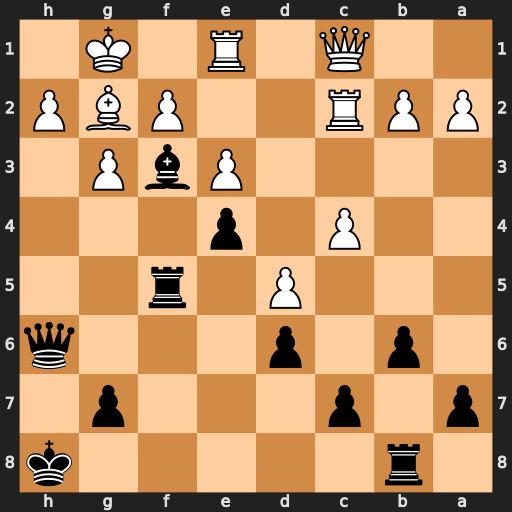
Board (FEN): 1r5k/p1p3p1/1p1p3q/3P1r2/2P1p3/4PbP1/PPR2PBP/2Q1R1K1
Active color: b
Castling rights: -
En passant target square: -
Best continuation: Rh5 Bxf3 exf3 e4 g5 h4 Rf8 Rc3 Rxh4 gxh4 Qxh4 Rxf3 Rxf3